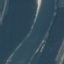
Land use / land cover: River